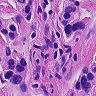
Metastatic tissue present: yes